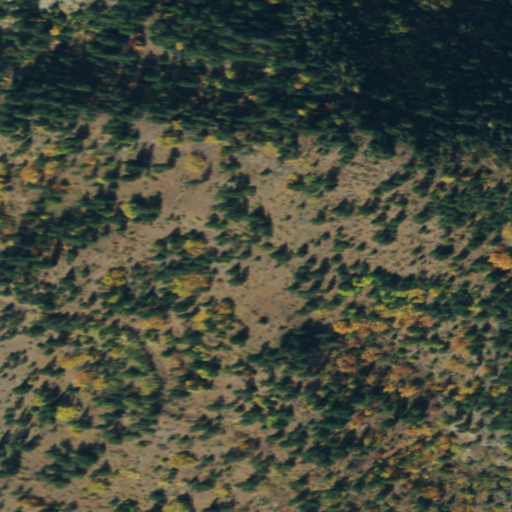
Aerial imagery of cliff(s) in Washington named Windmill Point containing shrub, evergreen forest, and grassland